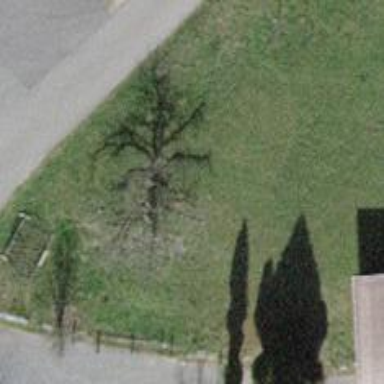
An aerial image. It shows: Deciduous broadleaved tree.